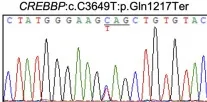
Chromatograms of confirmative PCR-based Sanger sequencing and segregation analysis results. (C) The CREBBP nonsense mutation was detected in both case 4 and the proband's mother.
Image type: chart (chart)